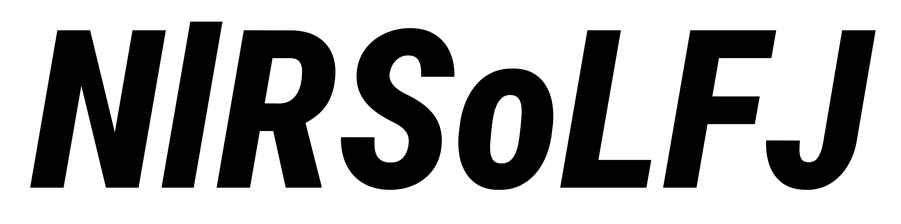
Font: Roboto-Italic_Condensed_ExtraBold_Italic